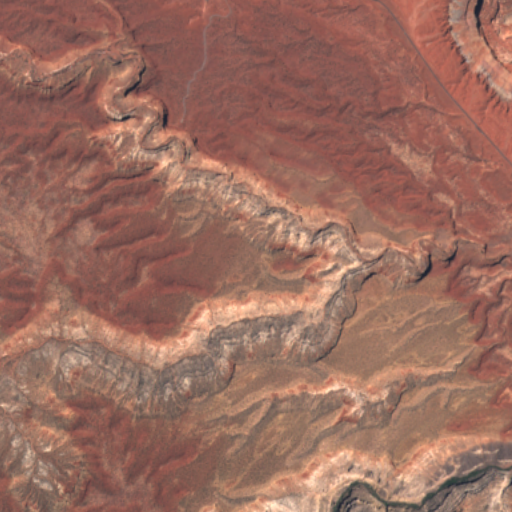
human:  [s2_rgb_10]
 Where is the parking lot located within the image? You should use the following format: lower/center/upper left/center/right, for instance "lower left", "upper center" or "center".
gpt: The parking lot is located in the upper right of the image.
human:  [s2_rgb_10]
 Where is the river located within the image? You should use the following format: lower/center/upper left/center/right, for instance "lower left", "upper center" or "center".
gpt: The river is located in the lower of the image.
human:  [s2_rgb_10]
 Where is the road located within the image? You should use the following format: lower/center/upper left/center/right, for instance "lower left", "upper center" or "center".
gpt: There is no road in the image.